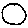
Label: circle